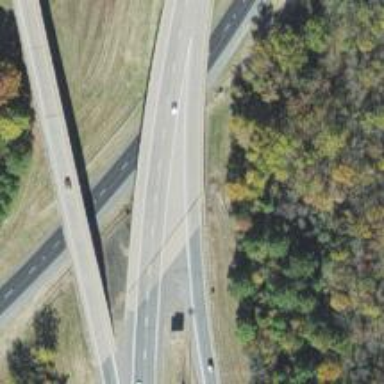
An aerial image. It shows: Beam bridge on motorway.